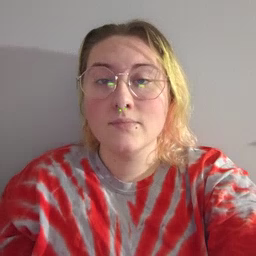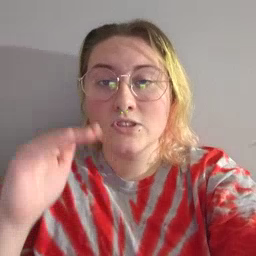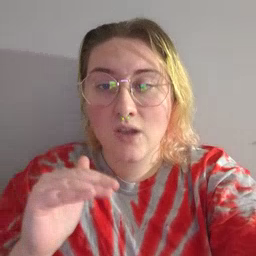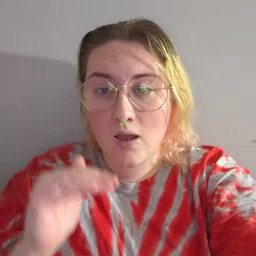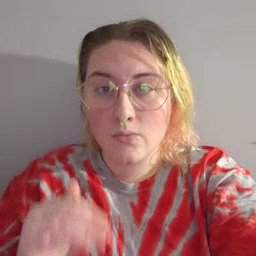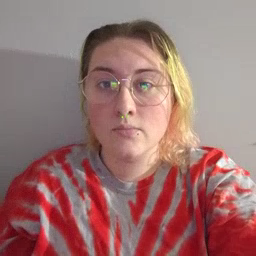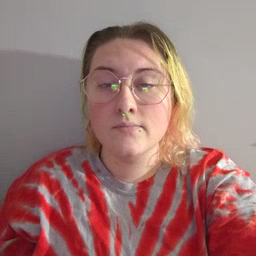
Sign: child